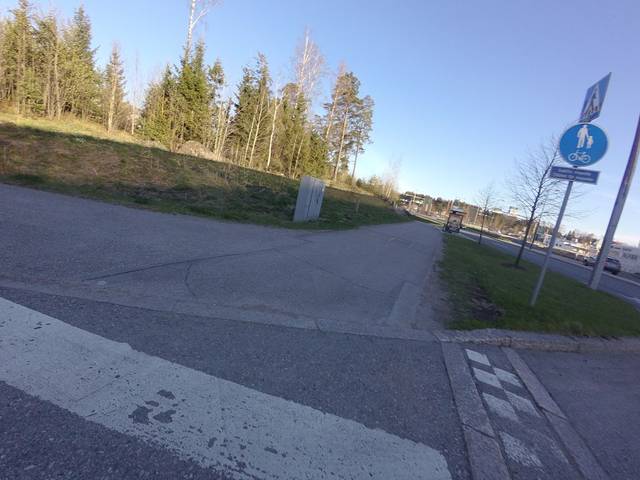
Region: Finland
Coordinates: 60.164, 24.704